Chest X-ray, PA view. Patient: 46 years old, sex M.
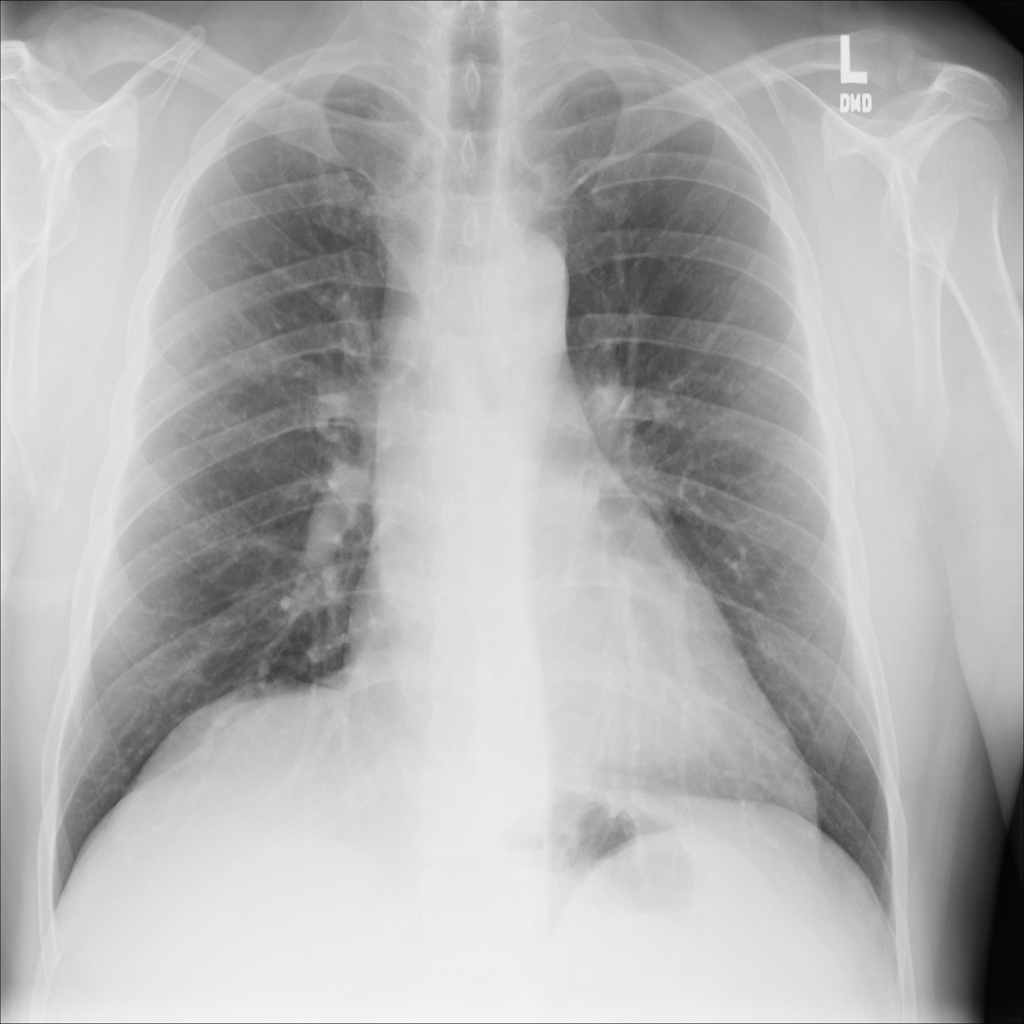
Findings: No Finding